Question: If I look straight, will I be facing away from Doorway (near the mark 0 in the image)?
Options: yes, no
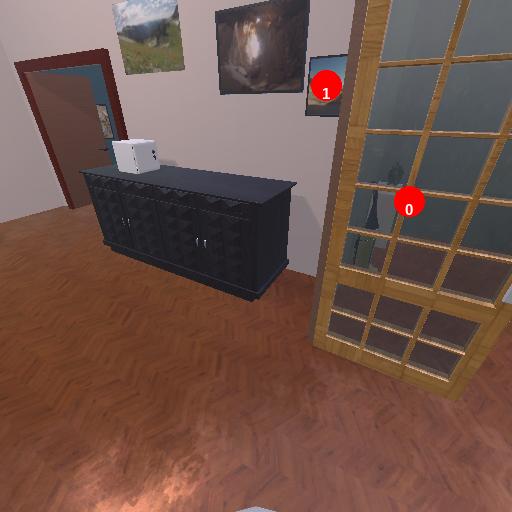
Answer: yes